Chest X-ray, AP view. Patient: 23 years old, sex F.
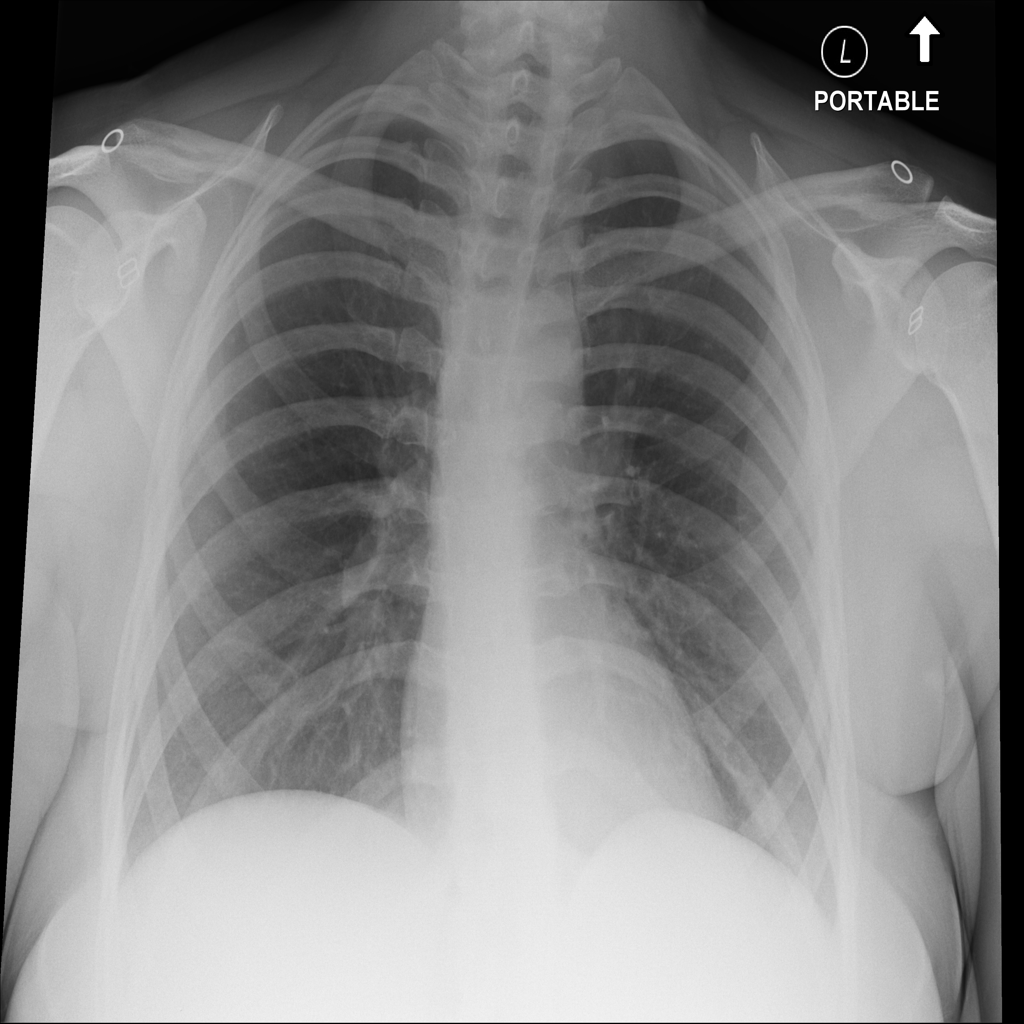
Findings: No Finding